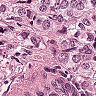
Metastatic tissue present: yes